Aerial crown-view tile of a tropical tree (Barro Colorado Island, Panama), acquired 20250616:
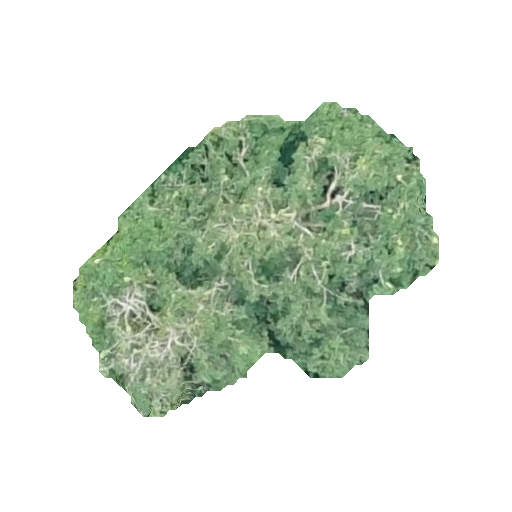
Species: Pachira sessilis
GBIF accepted scientific name: Pachira sessilis
Crown area: 107.955 m²